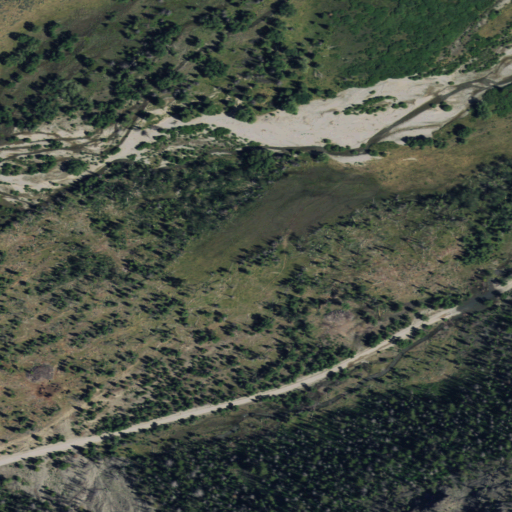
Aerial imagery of plain(s) in Wyoming named The Meadows containing evergreen forest, shrub, woody wetlands, deciduous forest, and barren land